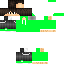
A male human skin with medium skin, wearing brown long hair dressed in a green_skin hoodie and black pants, featuring a closed mouth.